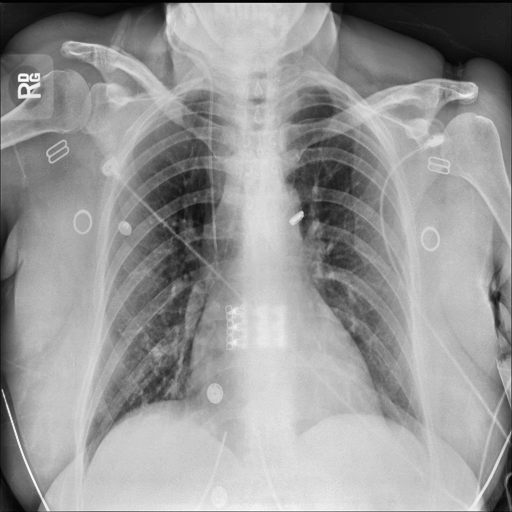
Finding: NORMAL